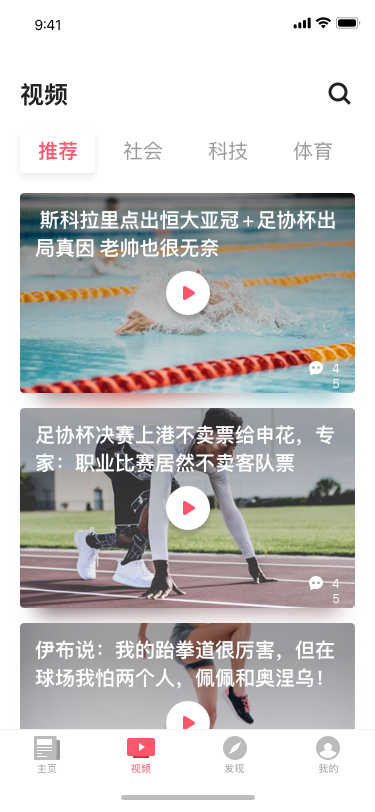
Text in this UI design:
视频
推荐
社会
科技
体育
 斯科拉里点出恒大亚冠+足协杯出局真因 老帅也很无奈
45
足协杯决赛上港不卖票给申花，专家：职业比赛居然不卖客队票
45
伊布说：我的跆拳道很厉害，但在球场我怕两个人，佩佩和奥涅乌！
45